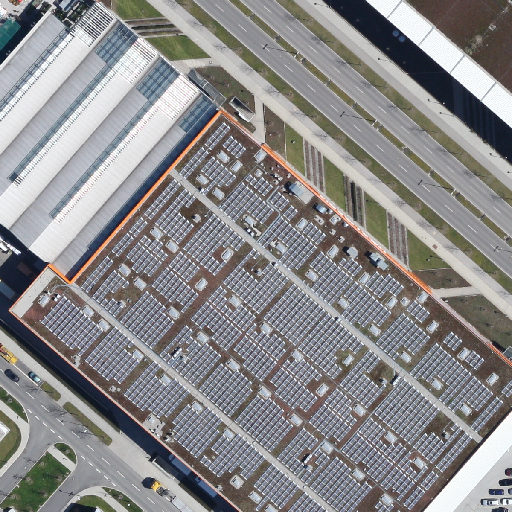
Referring expression: light-duty vehicle in the parking area